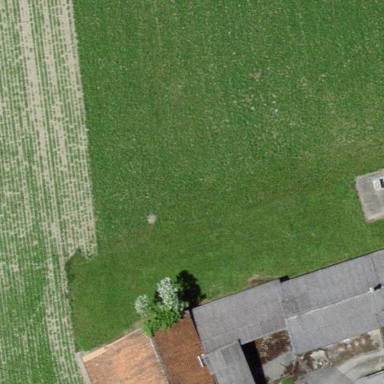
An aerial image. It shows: Barn.